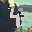
Label: 4